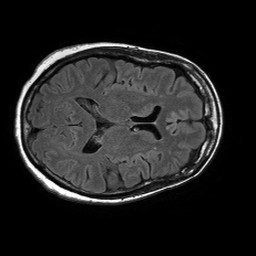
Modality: FLAIR
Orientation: axial
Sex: female
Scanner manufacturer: philips
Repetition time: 11 s
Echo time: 0.125 s